高三 · 组合几何学
14. 如图, $A D$ 为 $\triangle A B C$ 的中线,在 $A B$ 上取点 $E, A C$ 上取点 $F$,使 $A E=A F$, 求证: $\frac{E P}{F P}=\frac{A C}{A B}$.

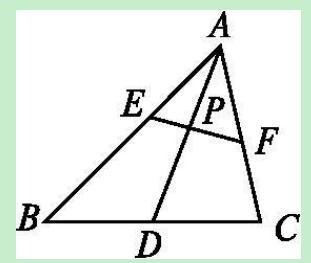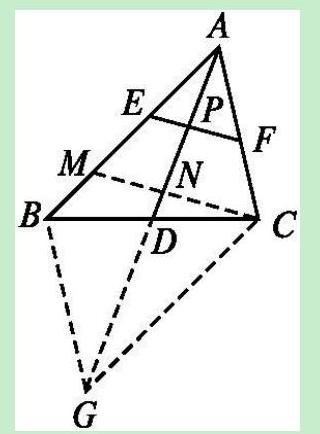
答案: 证明：如图, 过点 $C$ 作 $C M / / E F$, 交 $A B$ 于点 $M$, 交 $A D$ 于点 $N$.

$\because \mathrm{AE}=\mathrm{AF}, \therefore \mathrm{AM}=\mathrm{AC}$.

$\because A D$ 为 $\triangle A B C$ 的中线,

$\therefore \mathrm{BD}=\mathrm{CD}$.

延长 $A D$ 到点 $G$, 使得 $D G=A D$, 连接 $B G, C G$,

则四边形 $\mathrm{ABGC}$ 为平行四边形.

$\therefore \mathrm{AB}=\mathrm{GC}$

$\because \mathrm{CM} / / \mathrm{EF}, \therefore \frac{\mathrm{EP}}{\mathrm{MN}}=\frac{\mathrm{FP}}{\mathrm{CN}}=\frac{\mathrm{AP}}{\mathrm{AN}}$,

$\therefore \frac{\mathrm{EP}}{\mathrm{FP}}=\frac{\mathrm{MN}}{\mathrm{CN}}$.

又 $\because \mathrm{AB} / / \mathrm{GC}, \mathrm{AM}=\mathrm{AC}, \mathrm{GC}=\mathrm{AB}$,

$\therefore \frac{\mathrm{MN}}{\mathrm{CN}}=\frac{\mathrm{AM}}{\mathrm{GC}}=\frac{\mathrm{AC}}{\mathrm{AB}} . \therefore \frac{\mathrm{EP}}{\mathrm{FP}}=\frac{\mathrm{AC}}{\mathrm{AB}}$.
解析: : 分析: 本题主要考查了平行线分线段成比例定理, 解决问题的关键是把比例转移,过点 $C$ 作 $C M / / E F$, 交 $A B$ 于点 $M$, 交 $A D$ 于点 $N$, 且 $B C$ 的中点为 $D$, 可以考虑补出一个平行四边形来证明.